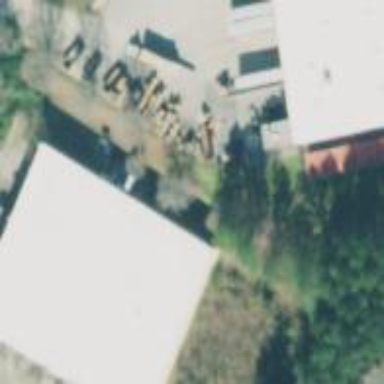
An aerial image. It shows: Warehouse building.